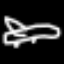
Label: airplane